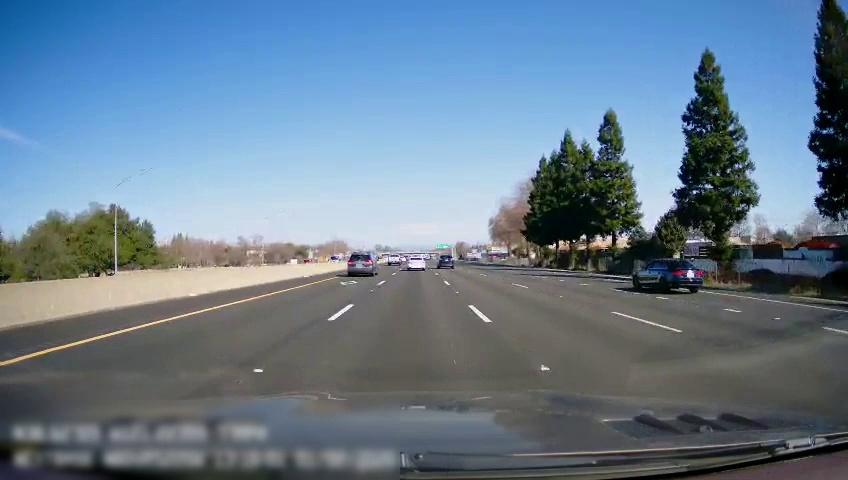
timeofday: Day
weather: Sunny
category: Drivable Space
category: Vehicles | SUV
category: Vehicles | Truck
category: Vehicles | Car
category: Vehicles | Car
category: Vehicles | SUV
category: Lanes | Current Lane
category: Lanes | Current Lane
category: Lanes | Current Lane
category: Lanes | Alternate Lane
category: Lanes | Alternate Lane
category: Lanes | Alternate Lane
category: Lanes | Alternate Lane